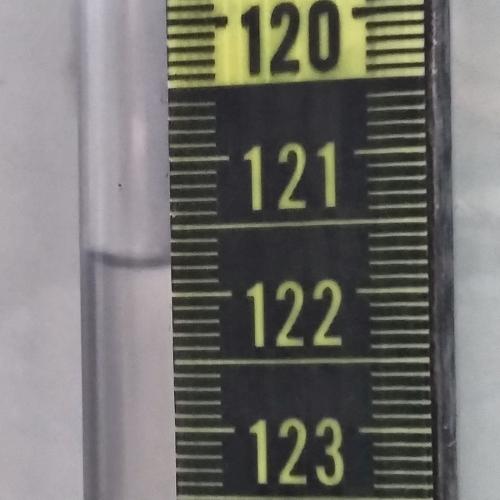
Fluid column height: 121.8 cm